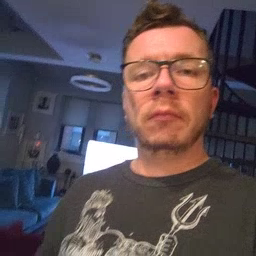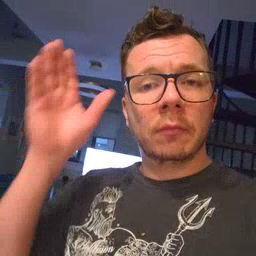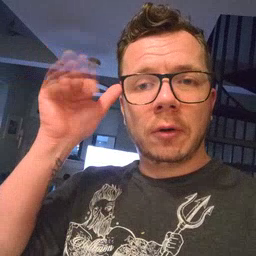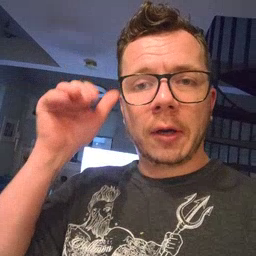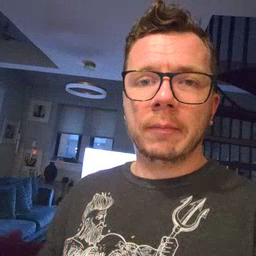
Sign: donkey